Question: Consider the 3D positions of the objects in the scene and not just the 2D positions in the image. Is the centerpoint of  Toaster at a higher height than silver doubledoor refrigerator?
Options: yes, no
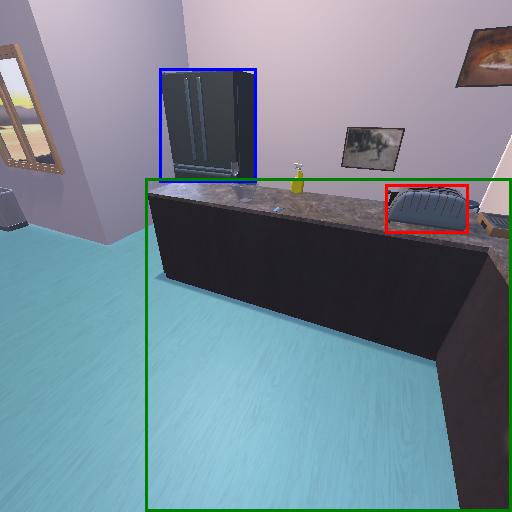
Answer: yes